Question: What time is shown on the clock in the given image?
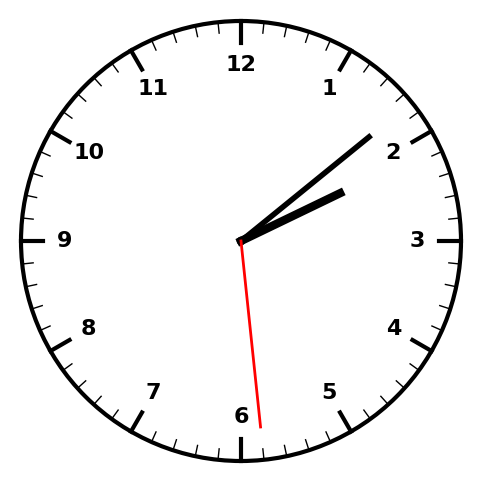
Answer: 02:08:29